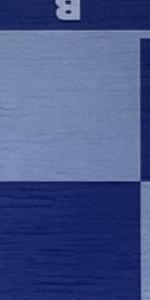
Label: Empty